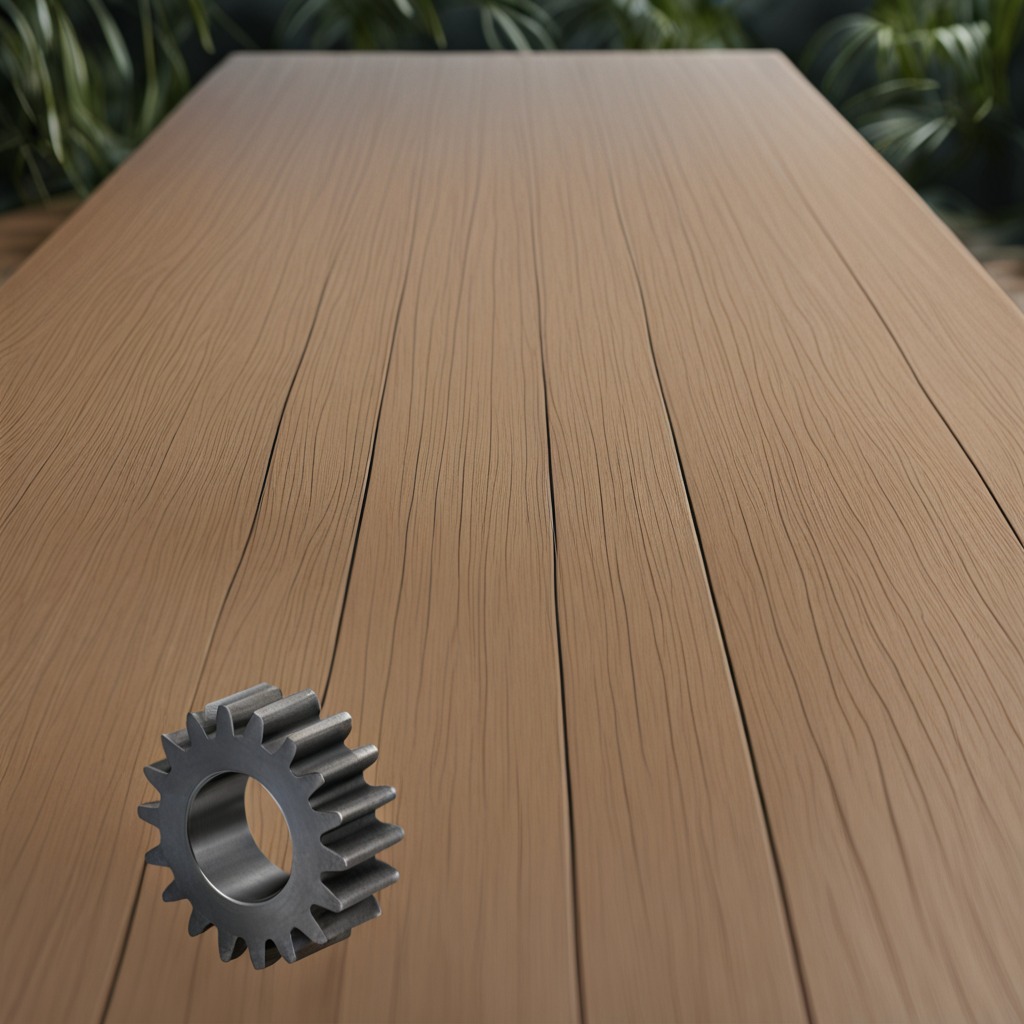
A steel gear with teeth is lying on a wooden table inside a jungle field workshop tent.